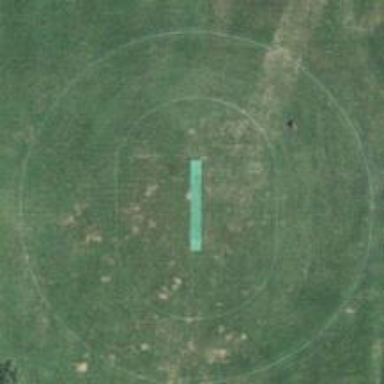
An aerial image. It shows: Cricket pitch in leisure land area.